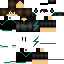
A male human skin with dark skin, wearing brown long hair dressed in a blue hoodie and black pants, featuring a closed mouth.